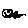
Label: smiley face